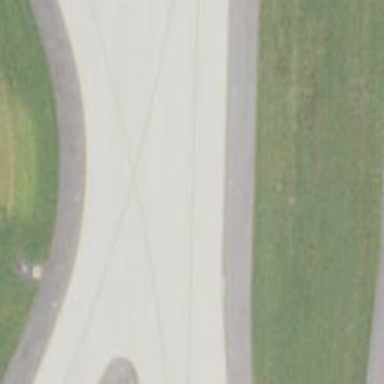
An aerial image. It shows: Image of taxiway at airport.